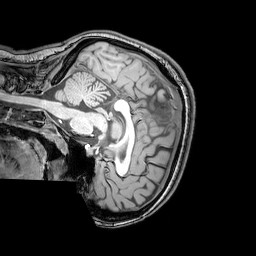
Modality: T1w
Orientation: sagittal
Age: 25
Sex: female
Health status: healthy
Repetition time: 0.081 s
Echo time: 0.037 s